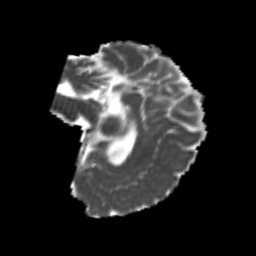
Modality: MD
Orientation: sagittal
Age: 24
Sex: female
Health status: healthy
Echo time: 0.074 s